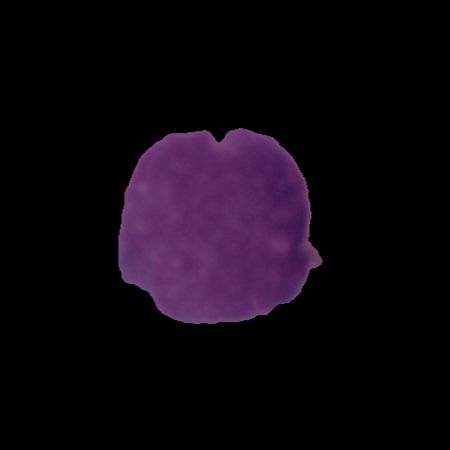
Label: cancer